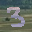
Label: 3